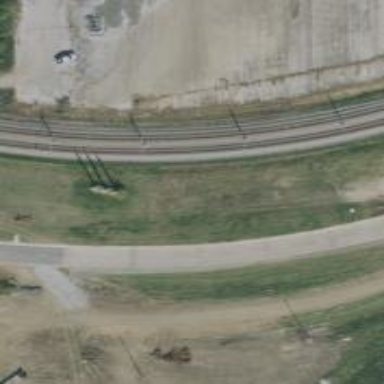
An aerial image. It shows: Light rail railway line with electrification through contact lines.